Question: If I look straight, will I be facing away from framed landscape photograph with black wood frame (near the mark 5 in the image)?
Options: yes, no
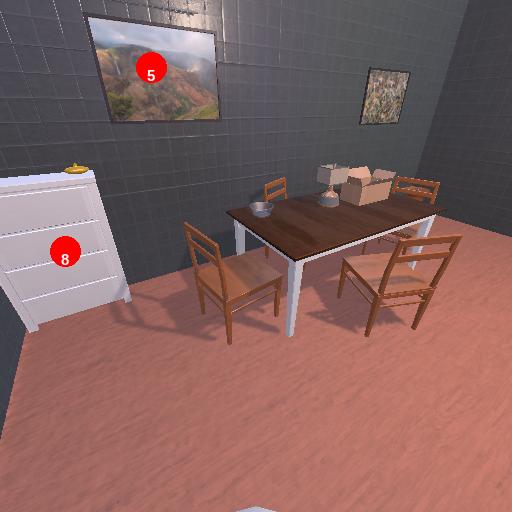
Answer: yes